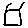
Label: square